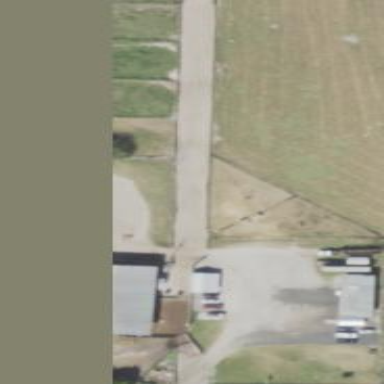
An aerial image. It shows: Feedlot in farmyard.